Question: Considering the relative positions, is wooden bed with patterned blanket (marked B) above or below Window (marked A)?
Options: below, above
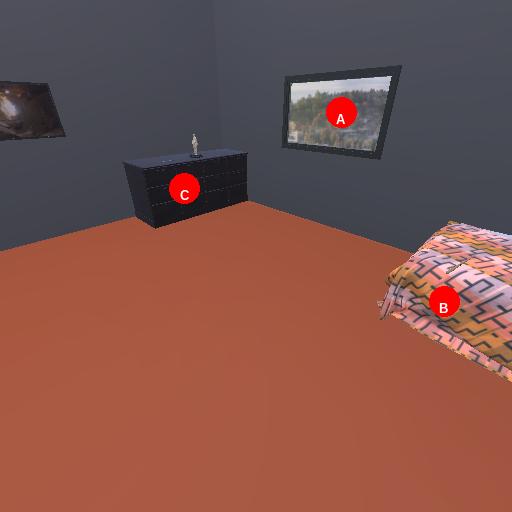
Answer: below